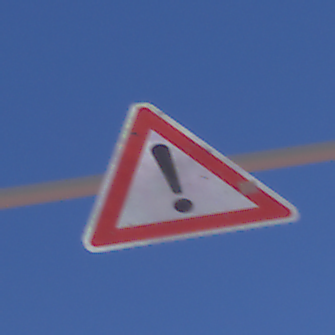
Verkehrszeichen: Gefahrenstelle
Umgebung: Outdoor, RoadRail
Tageszeit: MorningAfternoon
Wetter: Clear
Licht: Natural
Jahreszeit: NotSpecified
Kontrast: HighContrast